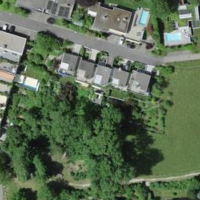
EUNIS habitat code: 54
Species observed at this site:
Chorthippus brunneus